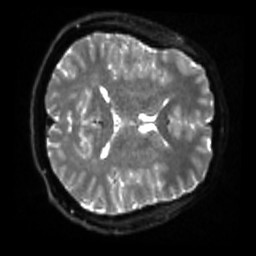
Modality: sbref
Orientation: axial
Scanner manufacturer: siemens
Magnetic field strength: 3 T
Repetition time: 4 s
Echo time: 0.0594 s